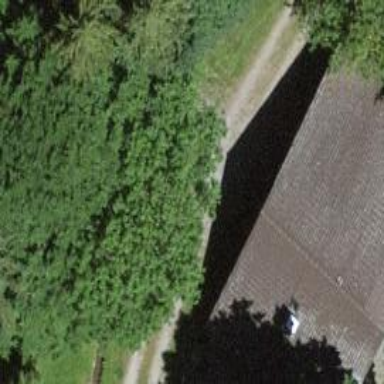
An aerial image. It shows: Farm building.